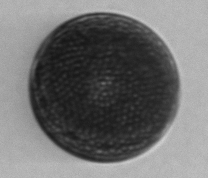
Label: Coscinodiscus